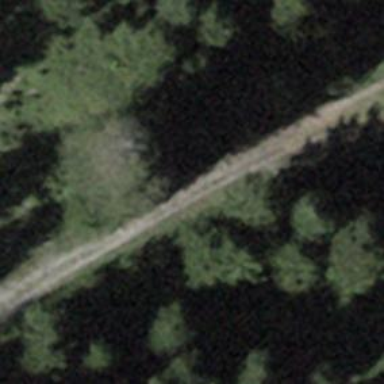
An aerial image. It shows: Dirt path marked as route with excellent trail visibility.